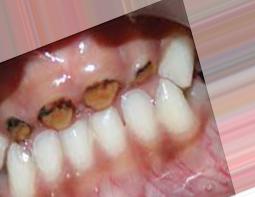
Condition: Caries